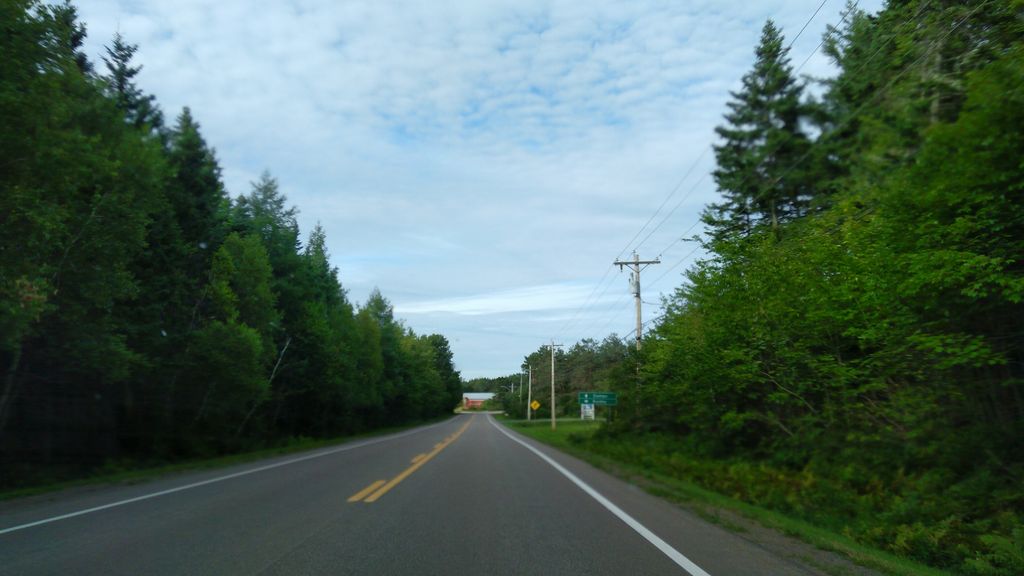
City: charlottetown